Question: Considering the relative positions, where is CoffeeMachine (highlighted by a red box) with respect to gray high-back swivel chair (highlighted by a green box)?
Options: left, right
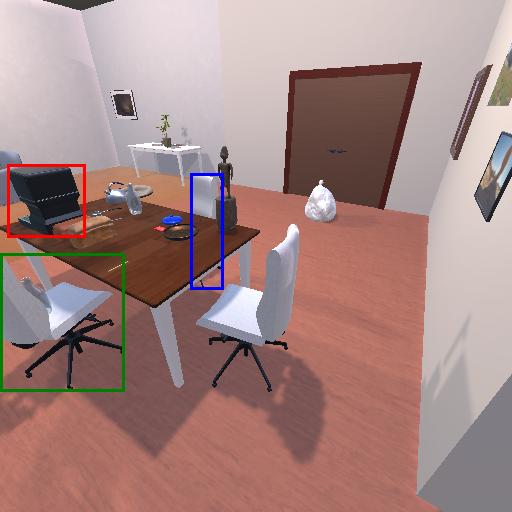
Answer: left